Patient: sex F, age 69
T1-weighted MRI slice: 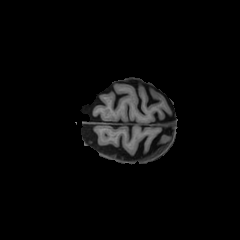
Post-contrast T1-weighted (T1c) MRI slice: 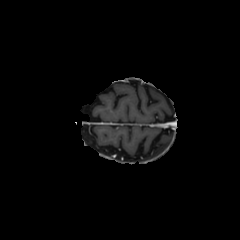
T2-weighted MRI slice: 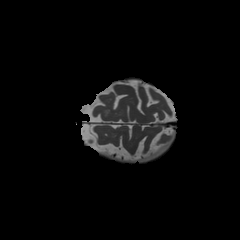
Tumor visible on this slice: no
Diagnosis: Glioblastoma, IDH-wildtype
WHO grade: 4